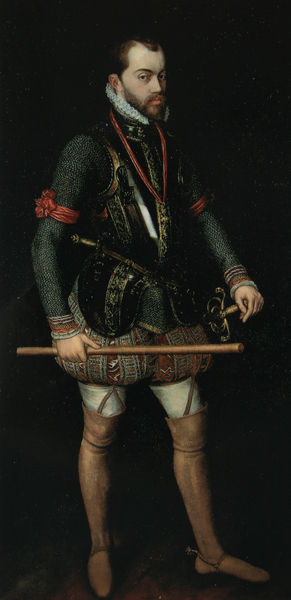
Titel: König Philipp II. von Spanien
Künstler: Alonso Sánchez Coello
Standort: Wien
Institution: Kunsthistorisches Museum
Schlagwörter: blau, dunkel, gemälde, hand, mann, weiß, grün, braun, mund, nase, ohr, schmuck, schwarz, rot, malerei, ornament, rock, schleife, bart, hose, jacke, jung, arm, band, barock, gesicht, kragen, stehen, bild, hände, portrait, porträt, öl, gold, haare, adel, renaissance, stock, ansicht, schuhe, stab, hosen, kette, ölgemälde, könig, strumpf, rüschen, strümpfe, spanisch, schwert, soldat, waffe, degen, orden, stiefel, tasche, ritter, rüstung, tracht, knauf, dunke, halbprofil, leder, dolch, mittelalter, feldherr, fernrohr, sporen, sporn, holzstock, standbild, bankd, barrock, strumpfband, stiefe, armbinde, rüschenkragen, hosenrock, schwertknauf, weisse strümpfe, sproen, stiefel braun, stock rechte hand, rote schleifen arm